Question: I need something like this in GWT for creating content, is it possible,

Is there any widget or any other ways to use something like this in GWT??
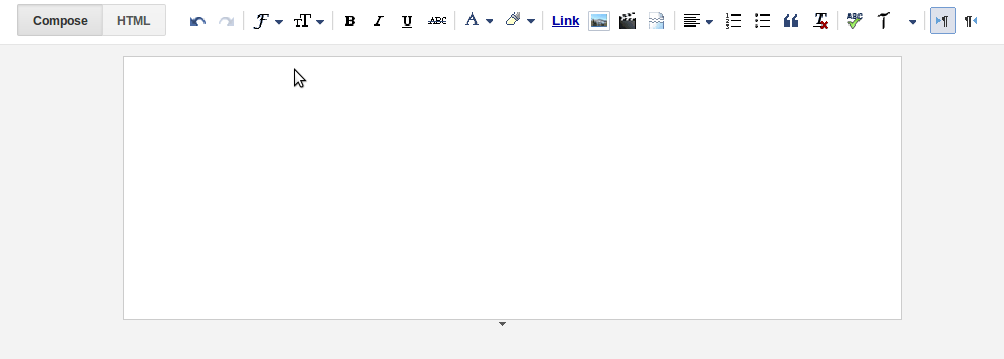
Answer: Use the <URL>